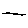
Label: line